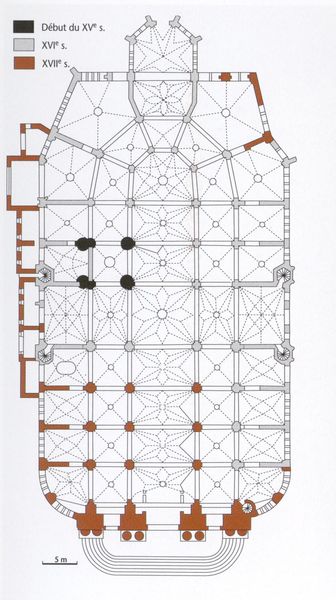
Titel: Saint-Gervais-et-Protais (Grundriß)
Künstler: Martin Chambiges
Standort: Paris
Institution: Saint-Gervais-et-Protais
Schlagwörter: blau, dunkel, schatten, weiß, ocker, stadt, braun, fenster, frankreich, grau, hell, licht, pfeiler, raum, schwarz, skizze, säule, säulen, tür, zeichnung, zimmer, dach, gebäude, rot, muster, wand, architektur, barock, bild, fünf, innenraum, norden, weite, kirche, gotik, vorbau, schiff, schiffe, schrift, papier, süden, türen, farben, hellbraun, mauer, farbe, linien, pilaster, saal, französisch, joche, kuppel, treppe, treppen, detail, zahlen, ziffern, floral, aufgang, stufen, zeigen, tor, halle, oben, punkte, wände, eingang, gang, umgang, gewölbe, kreuz, rechteck, stern, dom, linie, mauerwerk, kontur, rippen, text, konturen, kreise, beschriftung, koloriert, räume, entwurf, kranz, münster, hauptschiff, kathedrale, langhaus, portal, tore, karte, kirchenschiff, kreuzrippen, kreuzrippengewölbe, mittelschiff, braum, zahl, kreuzgewölbe, kreuzgratgewölbe, querhaus, seitenschiff, mauern, apsis, kirchenraum, chor, kapelle, freitreppe, plan, abtei, westen, joch, geometrie, quadrat, vierecke, osten, legende, geschoss, grundriss, kreuzgang, massstab, etage, bauplan, tunnelgewölbe, atrium, narthex, treppenaufgang, vorhalle, erweiterung, hallenkirche, kapellen, seitenschiffe, vierung, länge, längsschiff, architekur, chorumgang, geostet, angabe, anbauten, anriss, kuppeldach, angaben, plot, grundris, gratgewölbe, schiffig, sterngewölbe, größe, verstärkungen, breite, baugeschichte, außenwand, kapellenkranz, kappele, vierungskuppel, griechische, lateinische, kranzkapelle, kranzkapellen, kreuzgebölbe, vierschiffig, xvi, debut, gottik